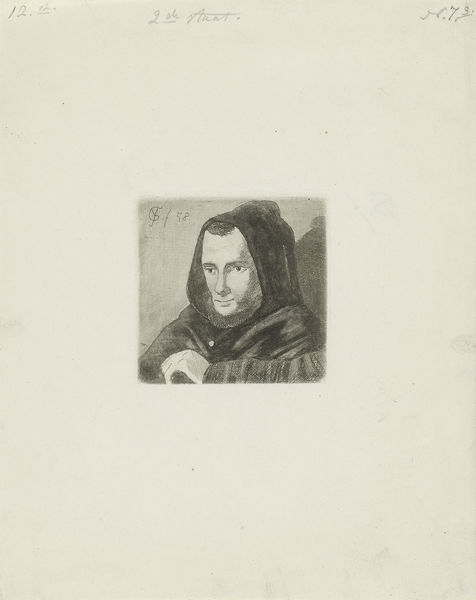
Titel: Portret van een onbekende man met kap
Künstler: Cornelis van der Grient
Standort: Amsterdam
Institution: Rijksmuseum
Schlagwörter: mann, bildnis, porträt, kutte, kohle, schwarzweiß, bleistift, mönch, mönche, kaputze, kapuze, mönch#